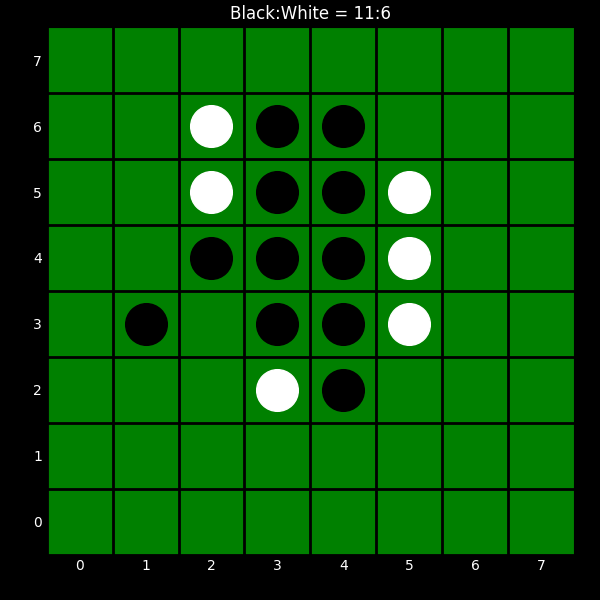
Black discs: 11
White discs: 6